Field crop: maize
Growth stage: 2
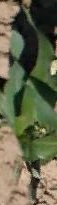
Species: maize